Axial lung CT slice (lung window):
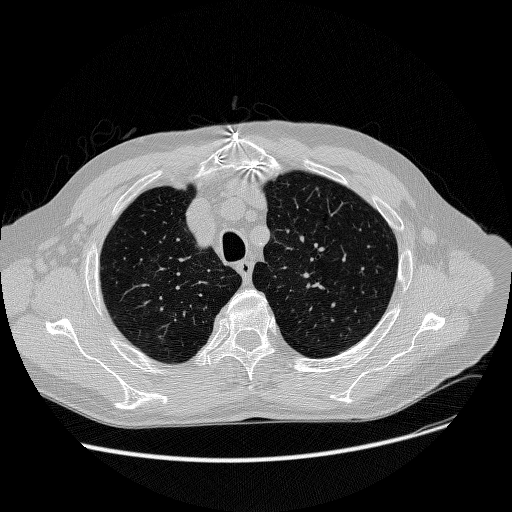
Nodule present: no